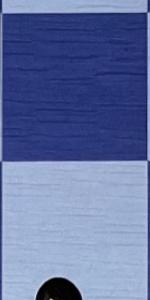
Label: Empty